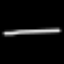
Label: line